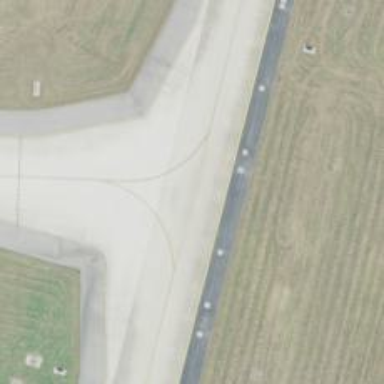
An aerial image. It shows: View of taxiway at the airport.